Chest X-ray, AP view. Patient: 34 years old, sex F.
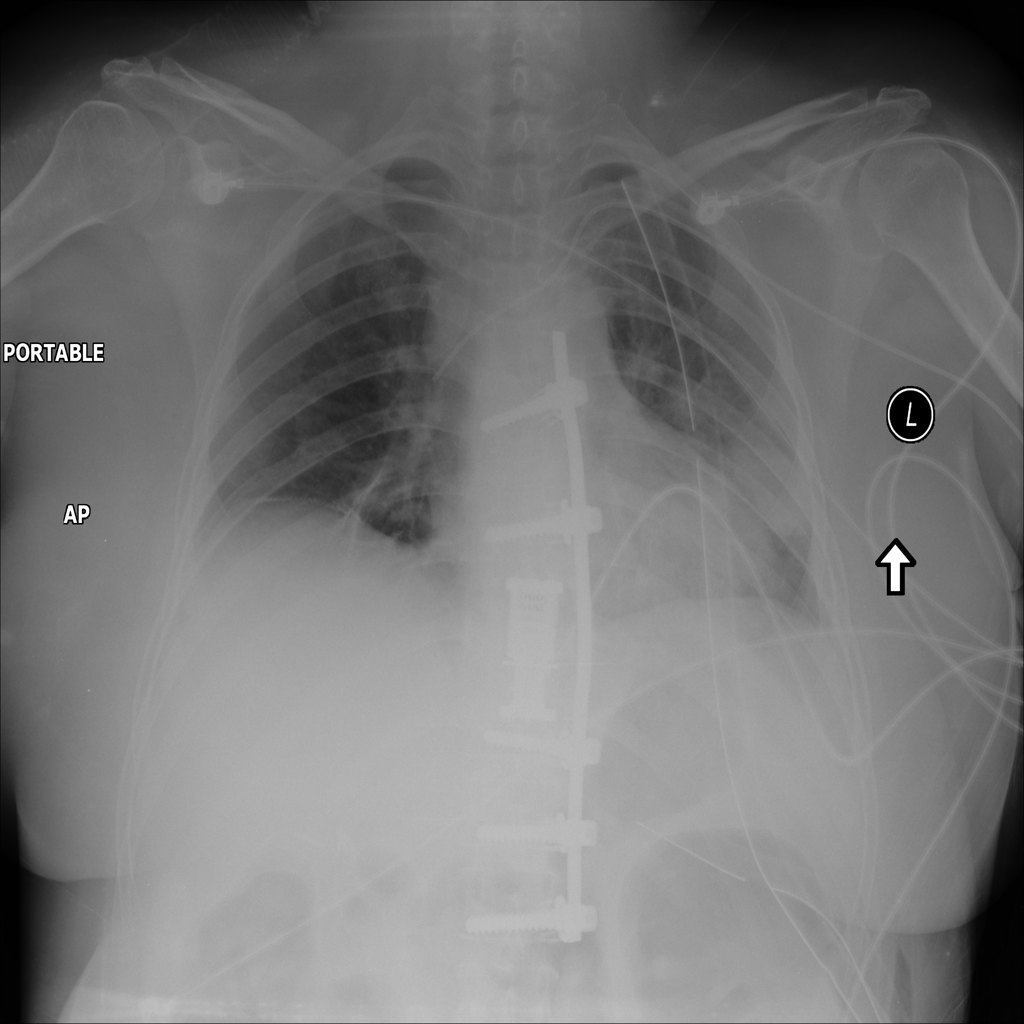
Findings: Atelectasis, Consolidation